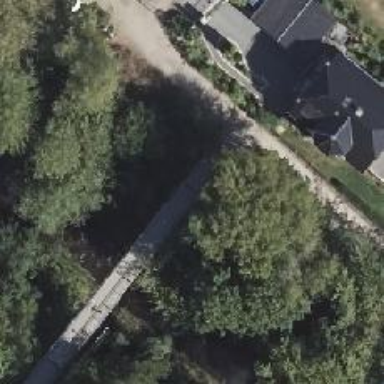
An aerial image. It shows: Footway bridge with concrete surface.